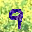
Label: 9